Field crop: maize
Growth stage: 2
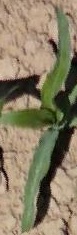
Species: maize